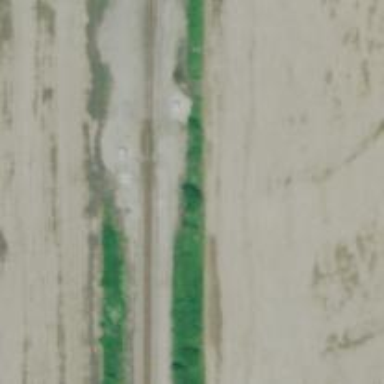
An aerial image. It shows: Railway spur junction.